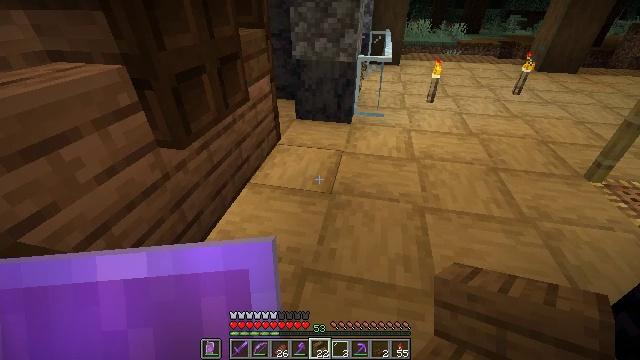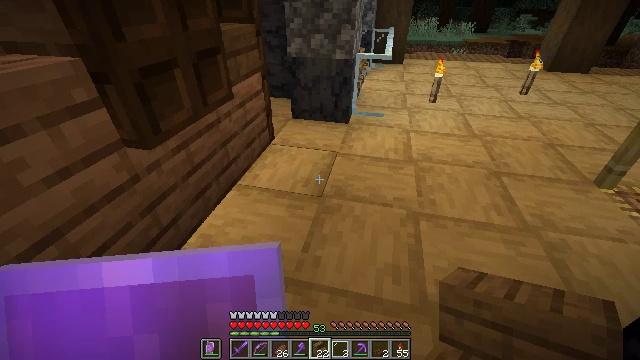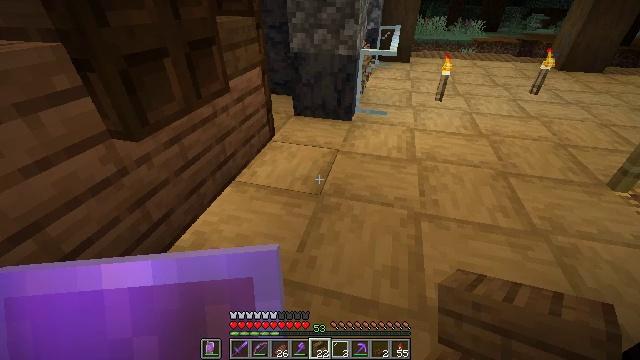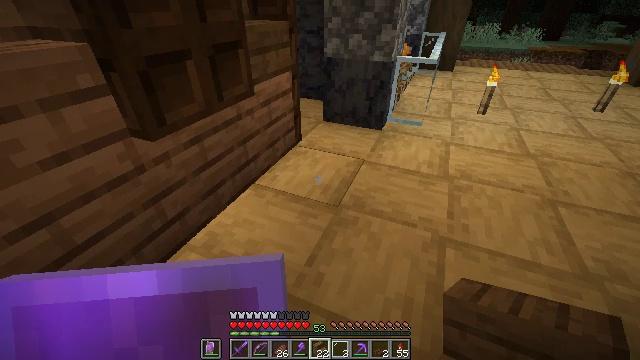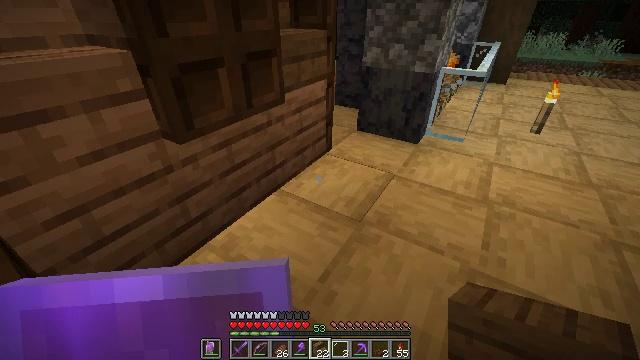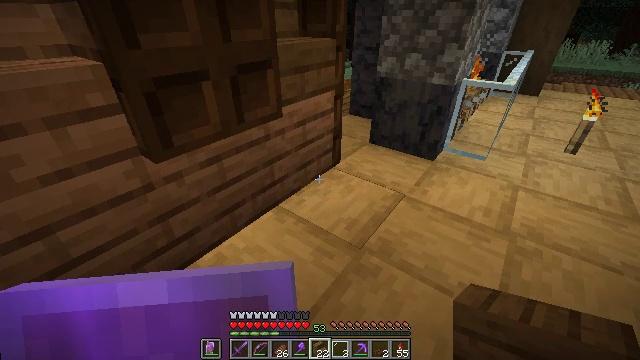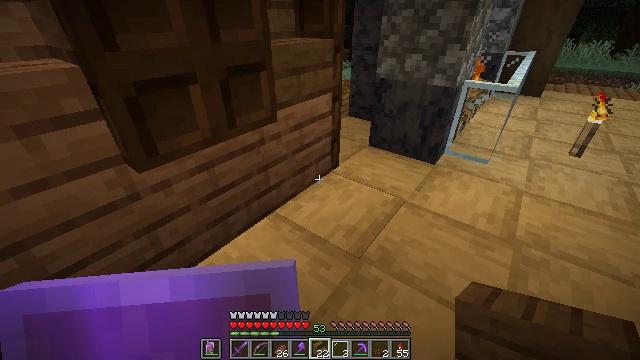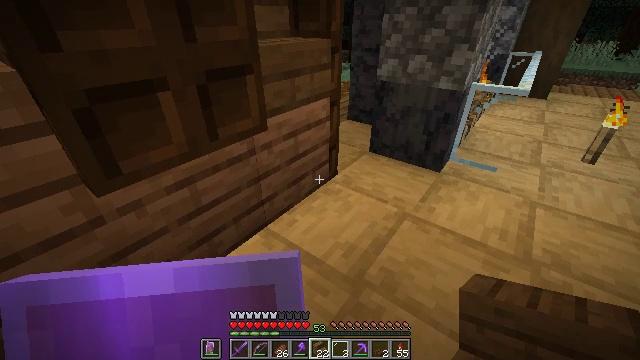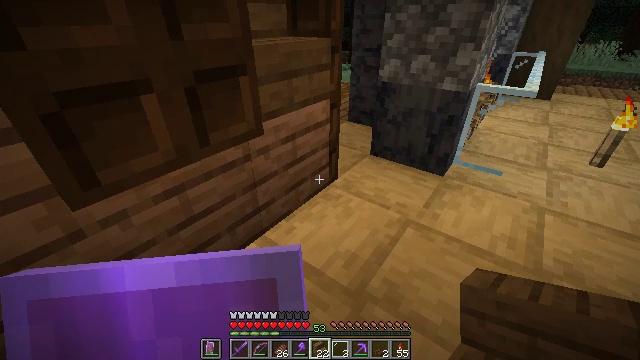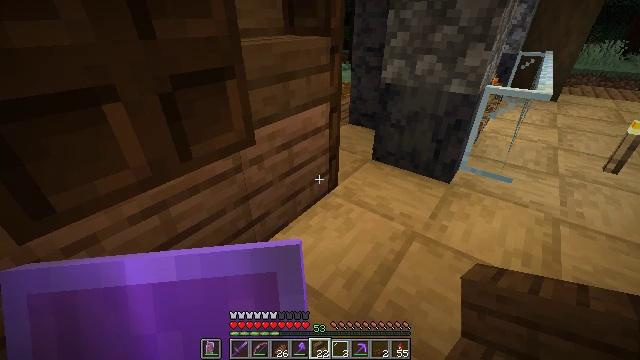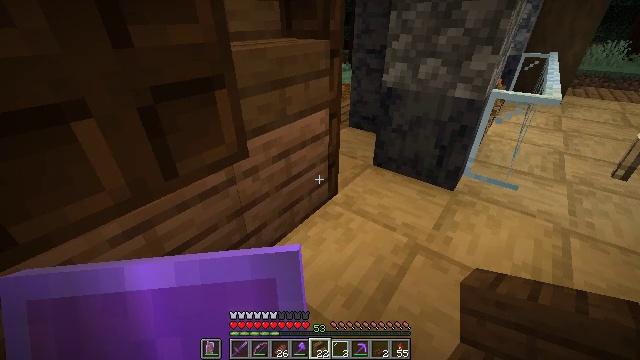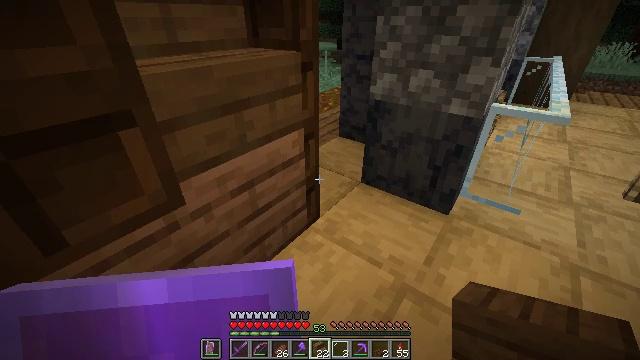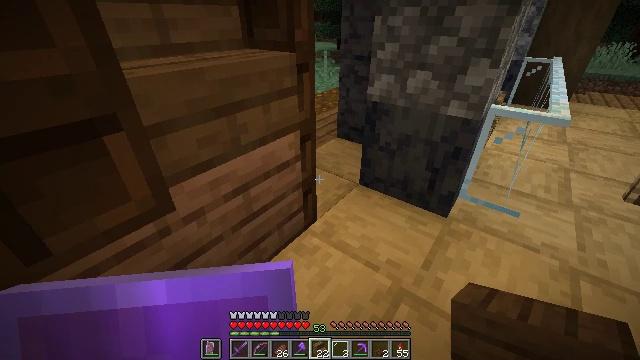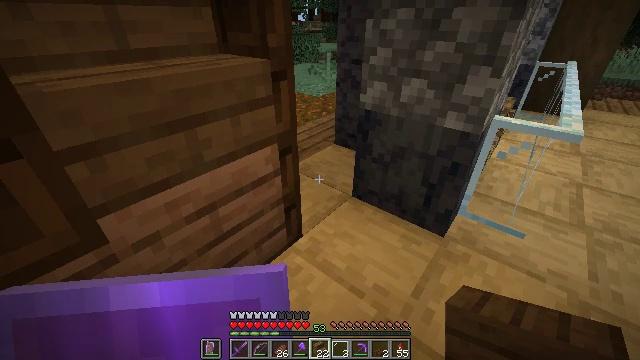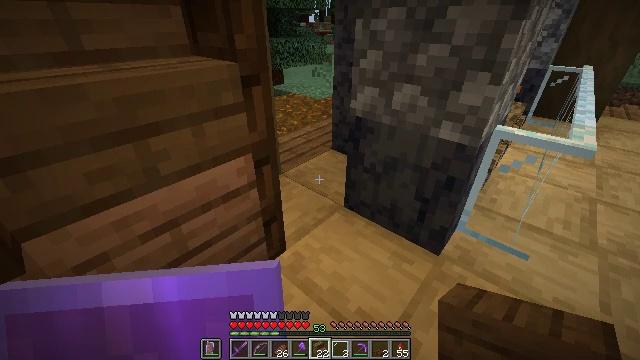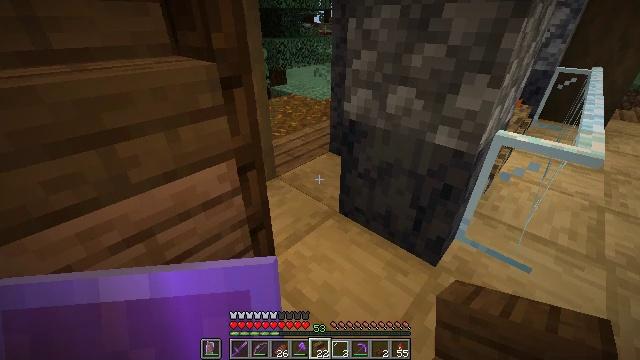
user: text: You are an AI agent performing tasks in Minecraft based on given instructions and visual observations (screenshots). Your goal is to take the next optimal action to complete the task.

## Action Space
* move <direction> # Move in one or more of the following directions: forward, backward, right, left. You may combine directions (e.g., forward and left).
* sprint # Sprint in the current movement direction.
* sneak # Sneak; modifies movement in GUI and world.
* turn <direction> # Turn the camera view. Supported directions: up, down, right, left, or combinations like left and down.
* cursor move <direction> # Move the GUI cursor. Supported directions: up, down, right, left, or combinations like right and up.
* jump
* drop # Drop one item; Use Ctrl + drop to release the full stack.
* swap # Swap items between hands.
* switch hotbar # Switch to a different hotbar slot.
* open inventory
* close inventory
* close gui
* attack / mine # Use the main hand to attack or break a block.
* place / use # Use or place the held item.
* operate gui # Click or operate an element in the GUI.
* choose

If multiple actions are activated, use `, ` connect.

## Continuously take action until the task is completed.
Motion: motion action
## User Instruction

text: Break the jungle stairs to collect them.
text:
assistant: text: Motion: move forward and move right, turn left
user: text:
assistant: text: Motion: move forward and move right, turn left
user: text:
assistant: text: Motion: move forward and move right, turn left and up
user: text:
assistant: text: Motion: move forward and move right, turn left and up
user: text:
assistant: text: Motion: move forward, turn left and up
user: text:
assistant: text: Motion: move forward
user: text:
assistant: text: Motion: move forward
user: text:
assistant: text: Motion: move forward
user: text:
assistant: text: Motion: move forward
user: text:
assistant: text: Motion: move forward and move right
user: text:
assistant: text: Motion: move forward and move right
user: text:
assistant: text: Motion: move forward and move right
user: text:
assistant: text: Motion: move forward and move right, turn left
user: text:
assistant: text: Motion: move forward and move right, turn left
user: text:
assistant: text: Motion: move forward, turn left
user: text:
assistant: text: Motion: move forward
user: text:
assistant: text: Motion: move forward
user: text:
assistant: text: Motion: move forward
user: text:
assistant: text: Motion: move forward
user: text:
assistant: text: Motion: move forward, turn left and up
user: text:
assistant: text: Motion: move forward, turn left and up
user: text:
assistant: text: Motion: move forward, turn left and up
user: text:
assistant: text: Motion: move forward
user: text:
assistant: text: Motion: move forward
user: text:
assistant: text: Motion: move forward, turn left
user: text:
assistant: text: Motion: move forward and move right, turn left
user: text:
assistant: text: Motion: move forward and move right, turn left and up
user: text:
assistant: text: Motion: move forward and move right, turn left
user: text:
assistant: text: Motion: move forward and move right, turn left
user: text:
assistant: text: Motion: move forward and move right